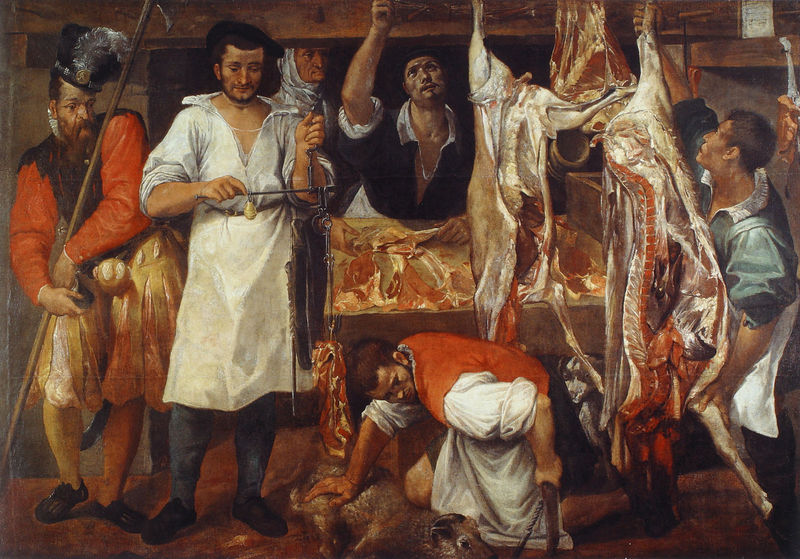
Titel: Fleischerladen
Künstler: Bartolomeo Passerotti
Institution: Rom, Galleria Nazionale d’Arte Antica
Schlagwörter: dunkel, feder, gemälde, weiß, menschen, bunt, hut, männer, hund, rot, tiere, tod, tot, wache, schürze, farbig, farbe, rind, blue, hat, men, soldier, white, essen, painting, table, brown, fleisch, blut, fleischer, fleischerei, hacken, metzger, schaf, schlachten, schlachter, schlachterei, waage, soldat, festmahl, jagd, ausbluten, hirsch, man, orange, wächter, boy, töten, color, coat, dog, ziegenbock, ziege, dead, died, innereien, wiegen, vest, art, monk, apron, cow, goat, sheep, eating, guard, hotel, tan, stick, market, tote tiere, bored, ausweiden, slaughter, chaos, image, braun, knife, spear, chicken, stall, koch, restaurant, scales, weight, 19. jh., butcher, guy, pork, meat, cook, display, lanze, knochen, carcass, flsich, messer, beef, cooking, lancet, hooks, butchery, weighing, butchers, staf, dea, gost, meat shop, carcasses, hängen